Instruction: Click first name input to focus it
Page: traveler
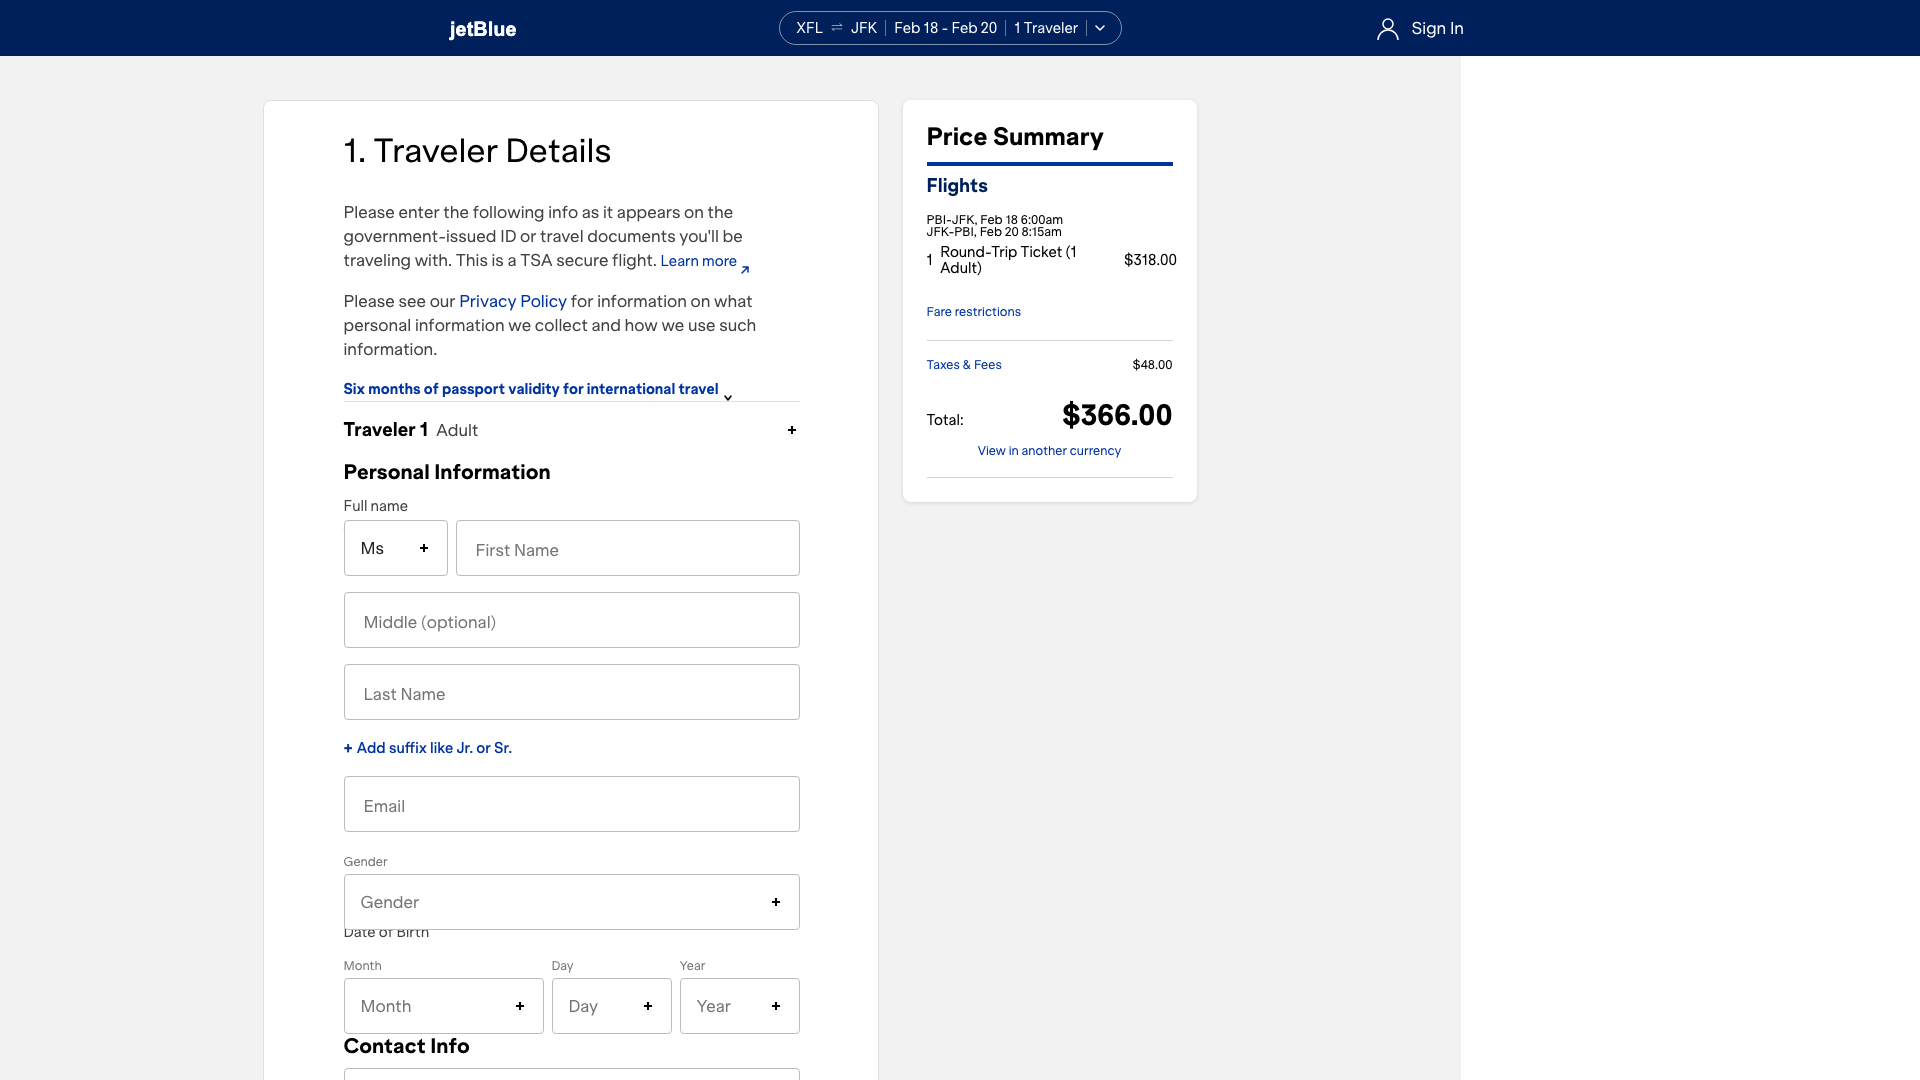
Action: click